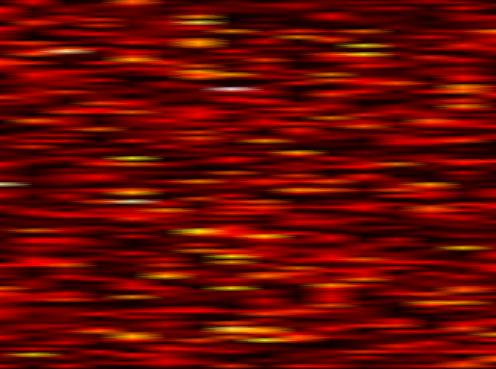
Label: WOLA